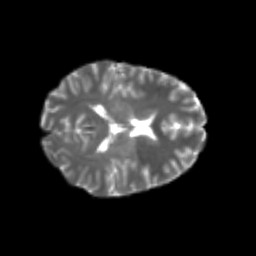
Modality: T2w
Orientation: axial
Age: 21
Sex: female
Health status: healthy
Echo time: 0.074 s